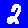
Digit: 2